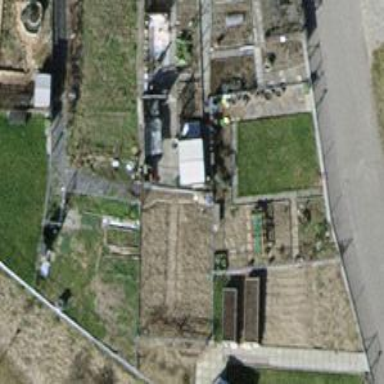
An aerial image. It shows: Area designated for allotments.